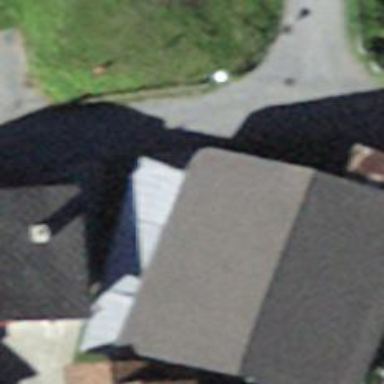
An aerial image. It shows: Simple house.